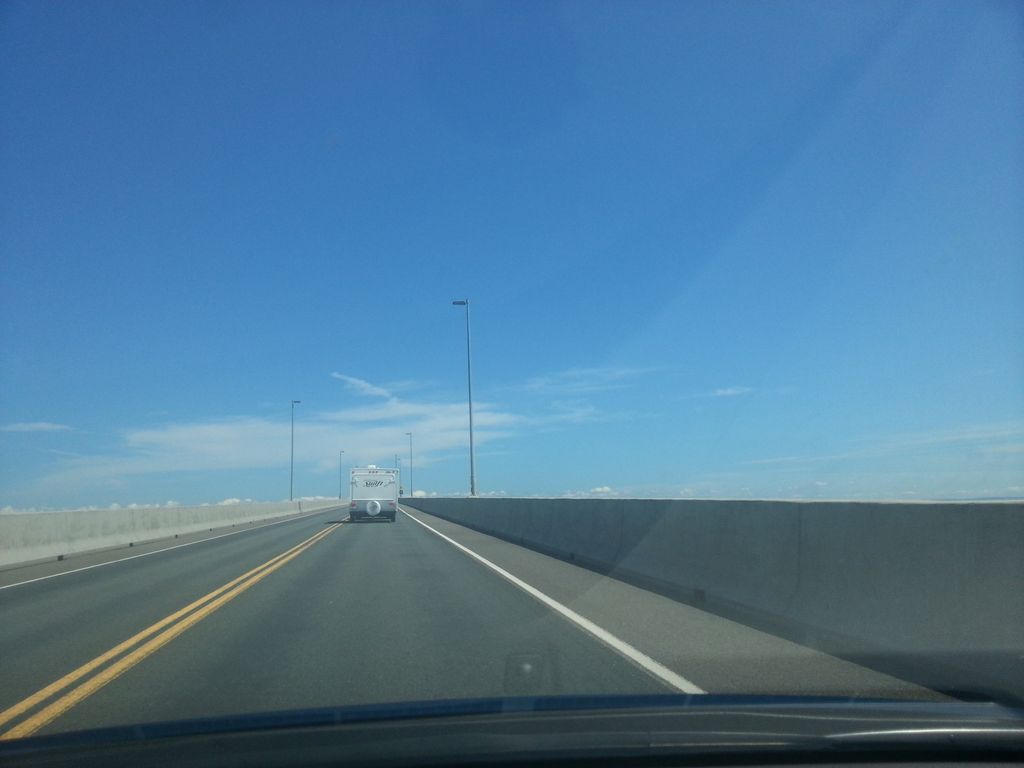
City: charlottetown